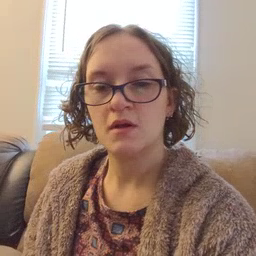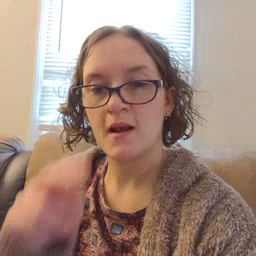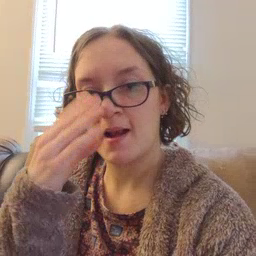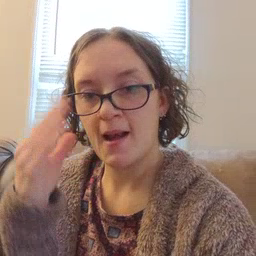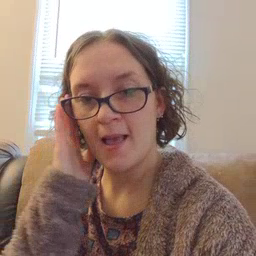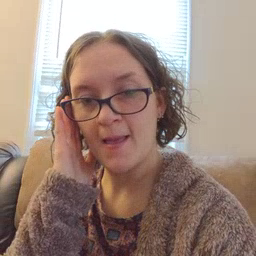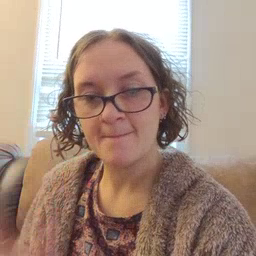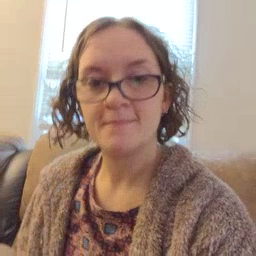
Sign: nap